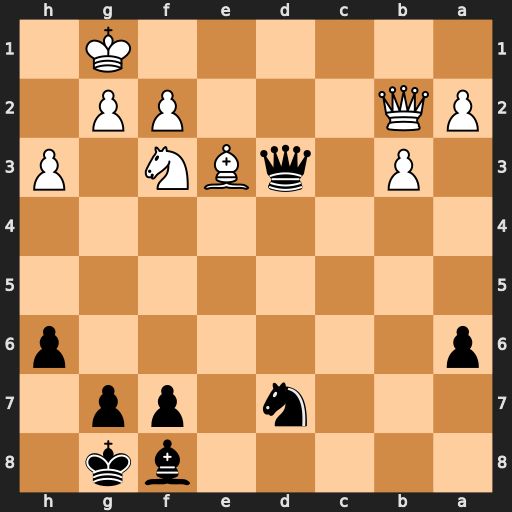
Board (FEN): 5bk1/3n1pp1/p6p/8/8/1P1qBN1P/PQ3PP1/6K1
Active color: b
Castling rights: -
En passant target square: -
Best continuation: Qd1+ Kh2 Bd6+ g3 Qxf3